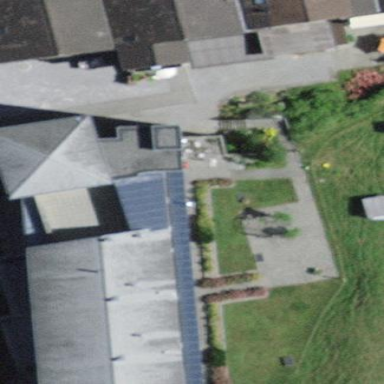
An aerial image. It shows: Nursing home.